Field crop: maize
Growth stage: 1
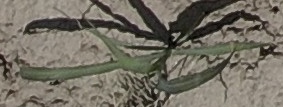
Species: sorghum